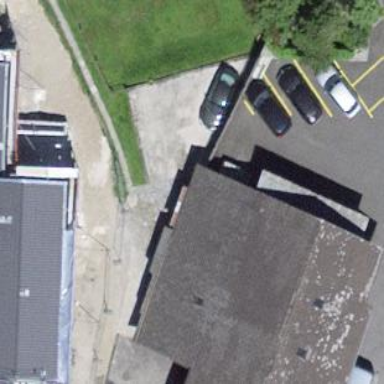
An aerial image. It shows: Garage building.